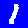
Digit: 1